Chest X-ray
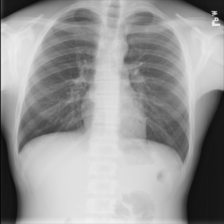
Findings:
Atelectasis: negative
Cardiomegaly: negative
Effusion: negative
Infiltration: negative
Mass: negative
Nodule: negative
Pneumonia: negative
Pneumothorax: negative
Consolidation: negative
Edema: negative
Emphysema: negative
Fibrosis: negative
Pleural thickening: negative
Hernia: negative